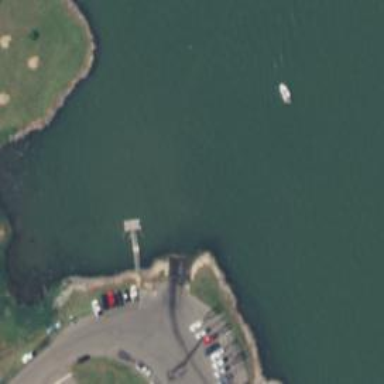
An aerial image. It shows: Man-made pier.